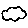
Label: cloud